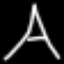
Label: The Eiffel Tower